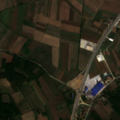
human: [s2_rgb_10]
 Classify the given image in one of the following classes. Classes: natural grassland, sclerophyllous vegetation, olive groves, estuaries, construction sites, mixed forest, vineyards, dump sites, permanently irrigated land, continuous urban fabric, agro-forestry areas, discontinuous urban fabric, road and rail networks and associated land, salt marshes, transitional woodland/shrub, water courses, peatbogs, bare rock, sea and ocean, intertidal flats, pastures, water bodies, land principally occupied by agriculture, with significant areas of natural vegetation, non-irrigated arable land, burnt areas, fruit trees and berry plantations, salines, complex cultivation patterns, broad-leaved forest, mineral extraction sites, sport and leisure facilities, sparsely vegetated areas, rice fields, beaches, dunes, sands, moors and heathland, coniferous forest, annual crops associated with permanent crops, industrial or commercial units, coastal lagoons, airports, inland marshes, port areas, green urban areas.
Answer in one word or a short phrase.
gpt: discontinuous urban fabric, non-irrigated arable land, complex cultivation patterns, land principally occupied by agriculture, with significant areas of natural vegetation